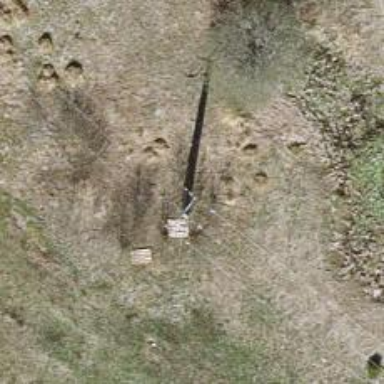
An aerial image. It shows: Concrete power pole.